Question: I am using 'django-image-cropping' in my project.
<URL> says:
> The original images are kept intact and only get cropped when they are displayed. Large images are presented in a
small format, so even very big images can easily be cropped.
In my model i have fields:
'''
logo = ImageCropField(upload_to=get_image_path, null=True, blank=True)
cropping_logo = ImageRatioField('logo', '186x186', size_warning=True)
'''
User can adjust cropping of the photo in admin panel. Like in picture below.

Changes are kept ONLY in 'cropping_logo' field as numeric values indicating the cropping vertices, e.g: '91,0,239,148'
I would like to serve via some url dynamically cropped image based on cropping vertices, but don't know how.
---
UPDATE: Basing on hint of ubadub to use PIL I figured out following solution using such view.
'''
def thumbnail(request, image_file):
image_file = '/'.join(('img', image_file))
f = MyModel.objects.get(logo=image_file)
img = Image.open(''.join((os.getcwd(), f.logo.url)))
box = tuple([int(i) for i in f.cropping_logo.split(',')])
img = img.crop(box)
response = HttpResponse(mimetype="image/png")
img.save(response, "jpeg")
return response
'''
needed imports are:
'''
import os
from PIL import Image
from django.http import HttpResponse
'''
your url pattern may look as follows:
'''
url(r'^thumbnail/(?P<image_file>.+)$', 'yourapp.views.thumbnail'),
'''
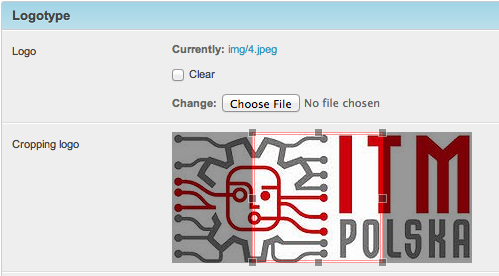
Answer: Well, one option is to serve some view at some url that returns the image cropped with css:
Example css:
'''
img
{
position:absolute;
clip:rect(0px,60px,200px,0px);
}
'''
where the clip:rect has the dimensions defined in your model.
The css could be inline (bad practice, but whatever) or in a dynamically served css file (also probably not the best idea to serve a css file dynamically, but necessary in this case).
However this would still serve a html page. So another option if you want to serve a page of mime-type image, then do this, but you'll need PIL (Python Image Library):
'''
response = HttpResponse(mimetype="image/png")
img.save(response, "PNG")
return response
'''
where 'img' is the original image cropped to the specified dimensions.
And of course replace png with whatever file format your image is in.